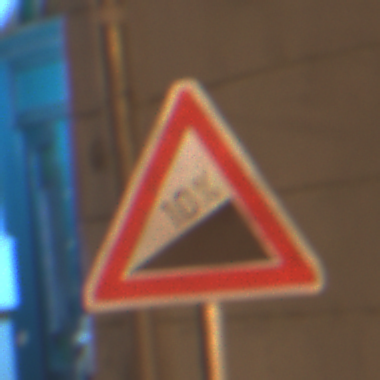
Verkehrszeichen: Steigung10
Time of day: Night
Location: Outdoor (Urban)
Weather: Clear
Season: NotSpecified
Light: Artificial